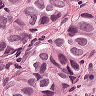
Metastatic tissue present: yes